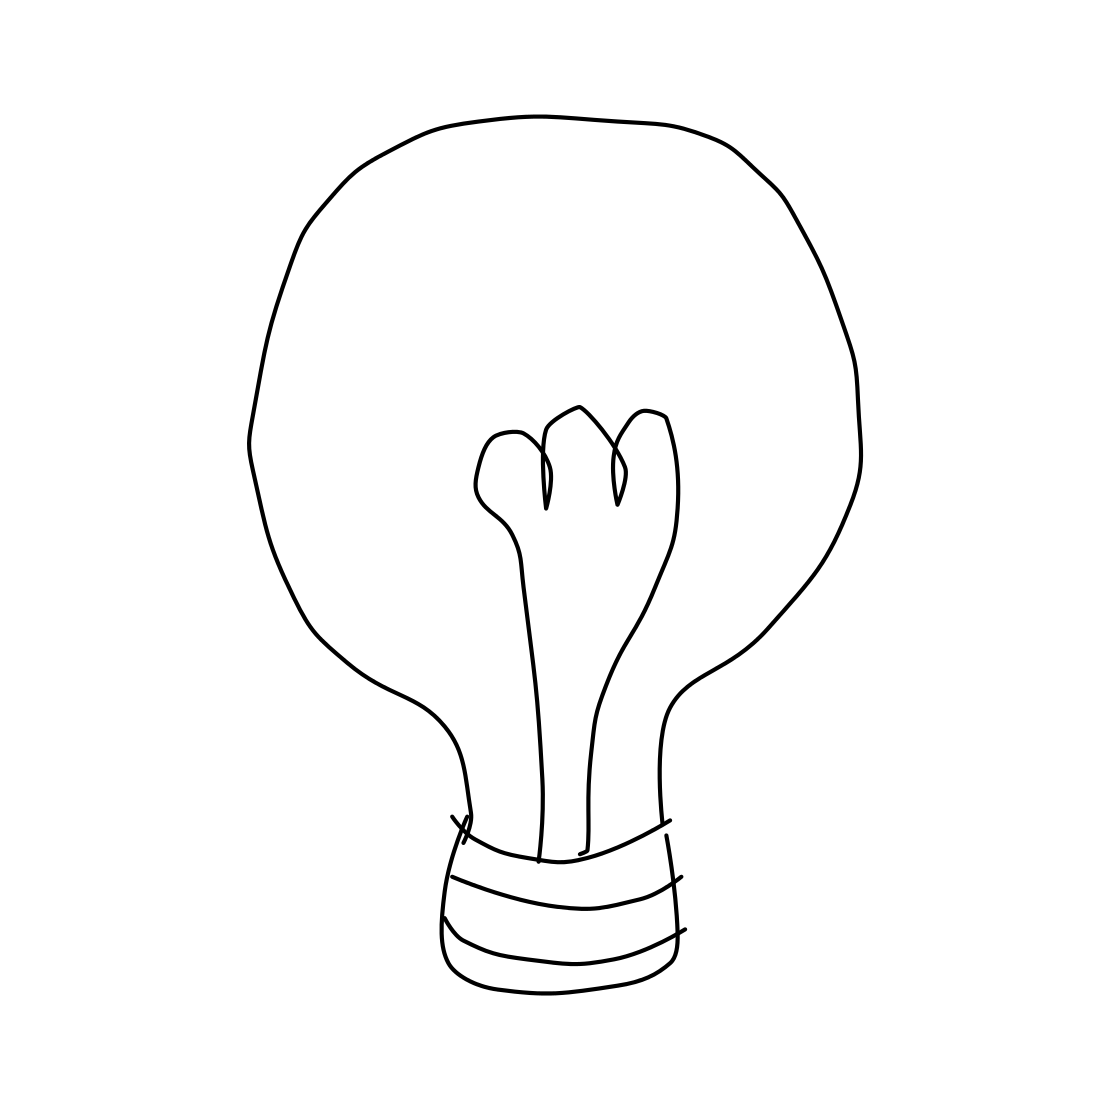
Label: lightbulb